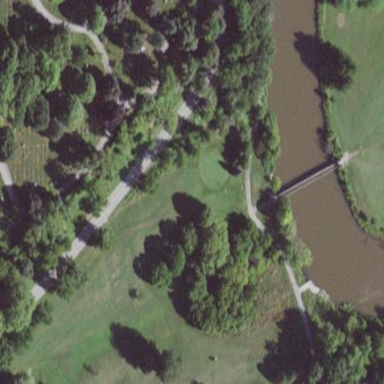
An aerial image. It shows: Grassy area designated as golf fairway.